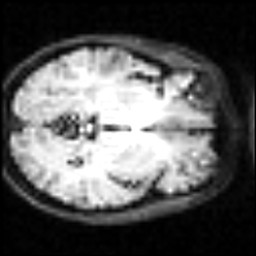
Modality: inplaneT2
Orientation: axial